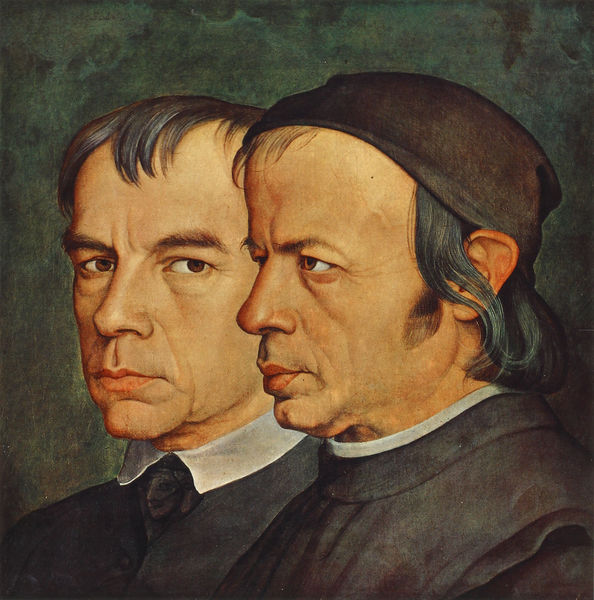
Titel: Die Brüder Eberhard
Künstler: Johann Anton Ramboux
Institution: Köln, Wallraf-Richartz-Museum
Schlagwörter: gemälde, kopf, mann, wolken, grün, braun, hut, köpfe, mund, männer, profil, schwarz, weiss, blick, haube, gesichter, hemd, kappe, augen, gesicht, kragen, bildnis, portrait, gewand, haare, ohren, zwei, selbstporträt, doppelporträt, portraits, klerus, mönch, geistliche, mönche, auen, brüder, blicj, ähnlichkeit, 2